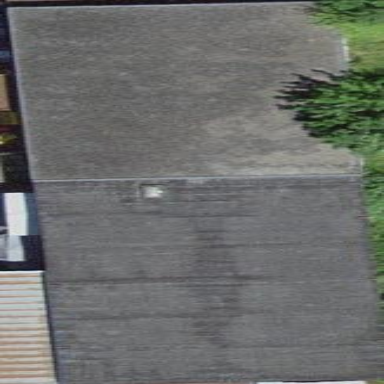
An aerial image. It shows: Industrial building with flat roof.